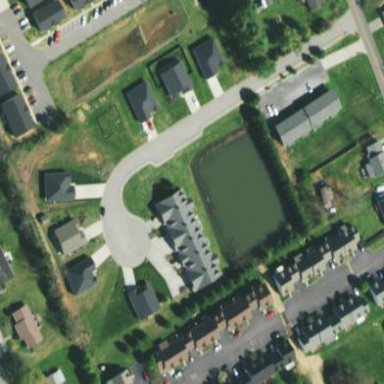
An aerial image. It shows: Single-family residential area.